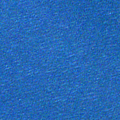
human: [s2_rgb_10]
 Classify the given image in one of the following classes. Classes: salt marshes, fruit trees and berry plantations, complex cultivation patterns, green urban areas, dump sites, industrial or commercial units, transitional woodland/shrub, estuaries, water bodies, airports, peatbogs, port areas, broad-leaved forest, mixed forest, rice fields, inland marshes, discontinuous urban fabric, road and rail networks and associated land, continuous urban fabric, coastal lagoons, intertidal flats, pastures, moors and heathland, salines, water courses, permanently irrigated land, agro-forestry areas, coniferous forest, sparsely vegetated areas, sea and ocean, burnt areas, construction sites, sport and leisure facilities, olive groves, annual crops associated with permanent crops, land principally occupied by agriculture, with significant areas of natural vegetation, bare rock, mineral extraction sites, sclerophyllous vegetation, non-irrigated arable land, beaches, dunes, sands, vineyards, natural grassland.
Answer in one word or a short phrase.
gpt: sea and ocean